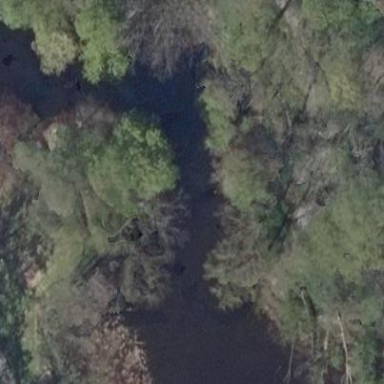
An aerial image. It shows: Peaceful pond surrounded by nature.